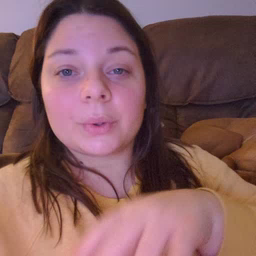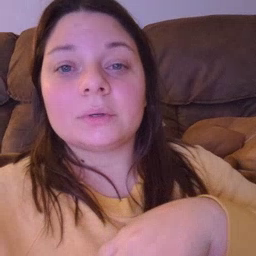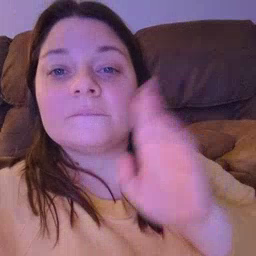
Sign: refrigerator